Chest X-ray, PA view. Patient: 51 years old, sex F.
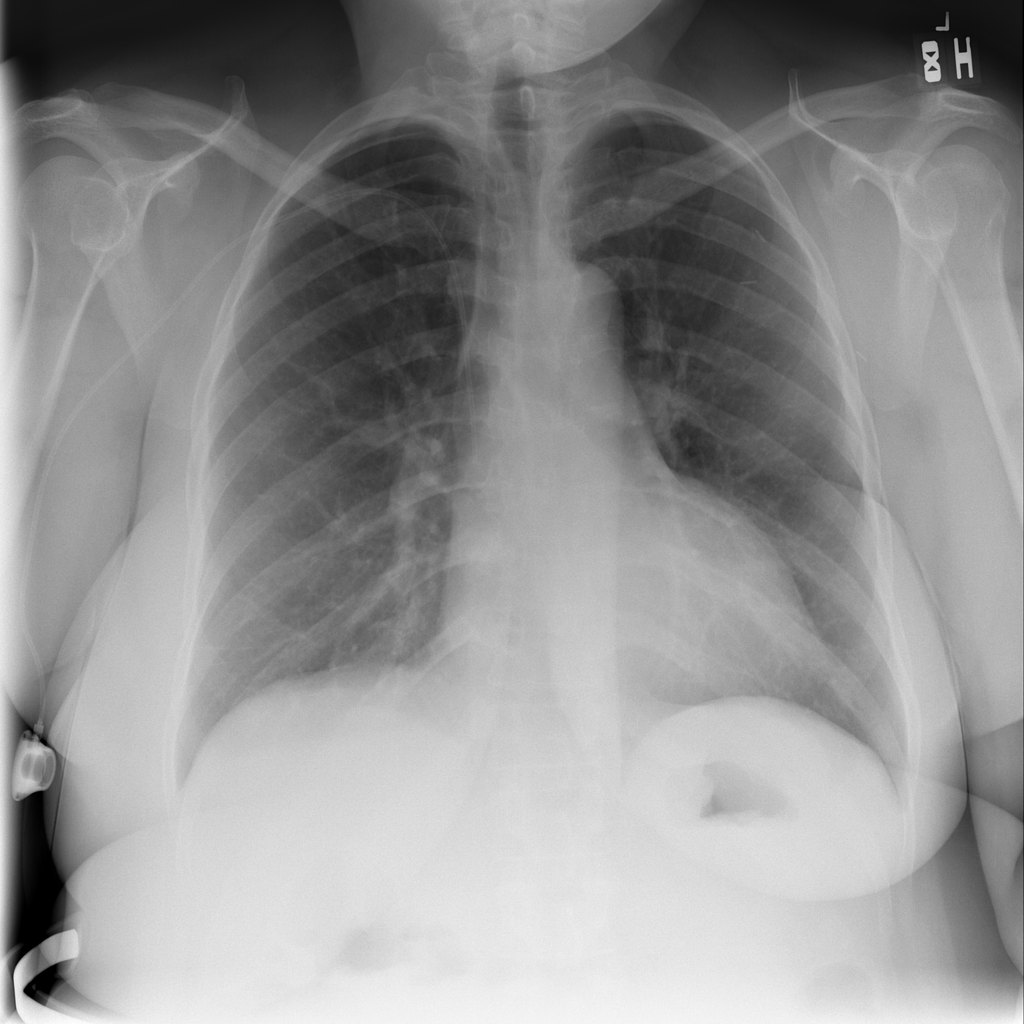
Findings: No Finding